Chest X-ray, PA view. Patient: 47 years old, sex M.
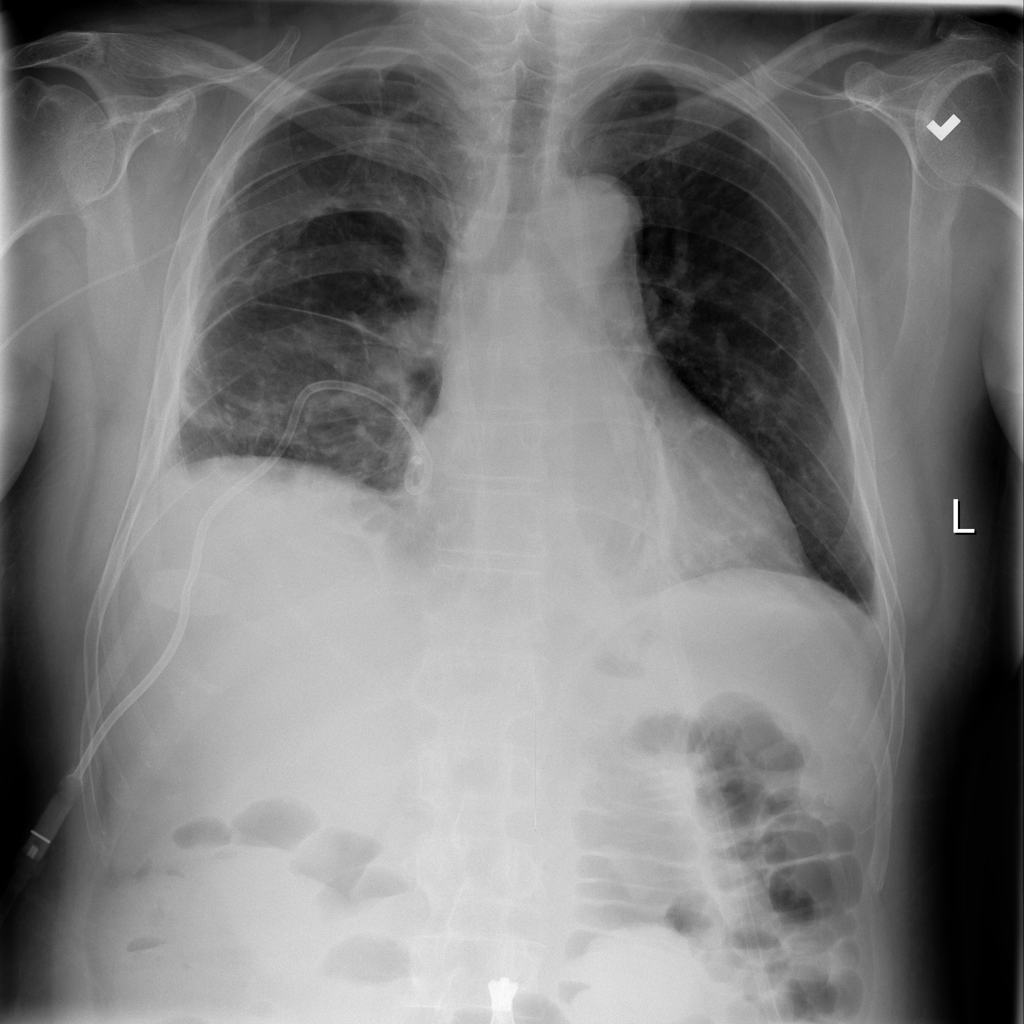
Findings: Atelectasis, Effusion, Infiltration